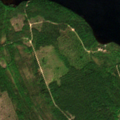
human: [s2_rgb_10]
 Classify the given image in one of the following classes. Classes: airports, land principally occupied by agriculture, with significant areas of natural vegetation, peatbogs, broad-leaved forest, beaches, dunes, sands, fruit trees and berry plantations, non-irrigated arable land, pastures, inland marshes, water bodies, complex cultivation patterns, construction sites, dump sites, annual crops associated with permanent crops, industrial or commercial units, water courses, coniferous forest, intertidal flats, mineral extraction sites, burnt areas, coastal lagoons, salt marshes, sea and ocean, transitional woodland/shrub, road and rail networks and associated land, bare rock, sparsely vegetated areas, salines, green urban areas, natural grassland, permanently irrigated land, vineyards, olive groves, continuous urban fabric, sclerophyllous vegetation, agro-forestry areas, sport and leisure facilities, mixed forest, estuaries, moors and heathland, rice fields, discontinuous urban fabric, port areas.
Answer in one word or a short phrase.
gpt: coniferous forest, mixed forest, transitional woodland/shrub, water bodies